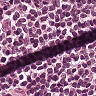
Metastatic tissue present: no